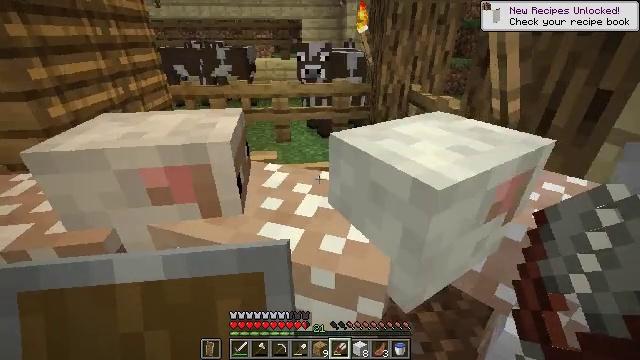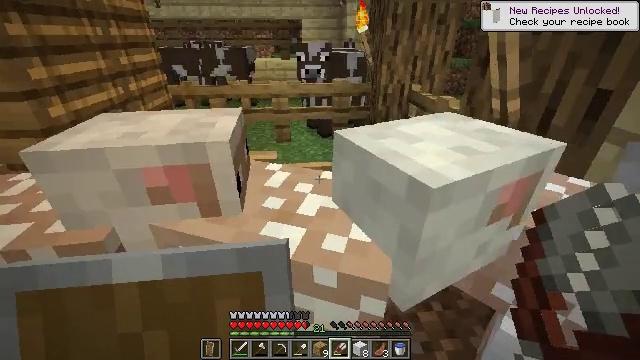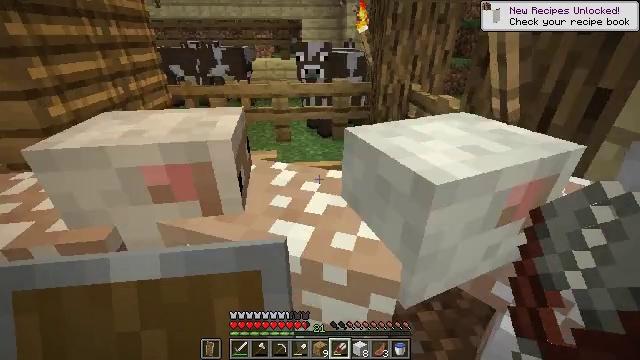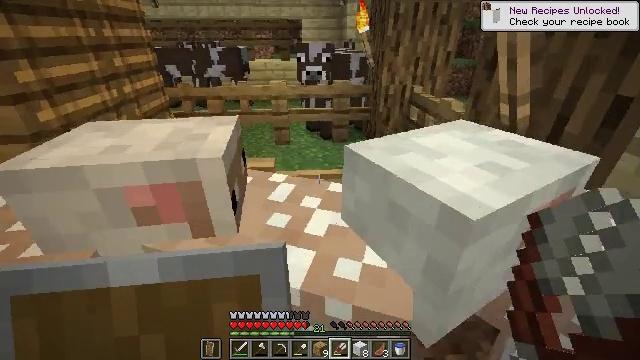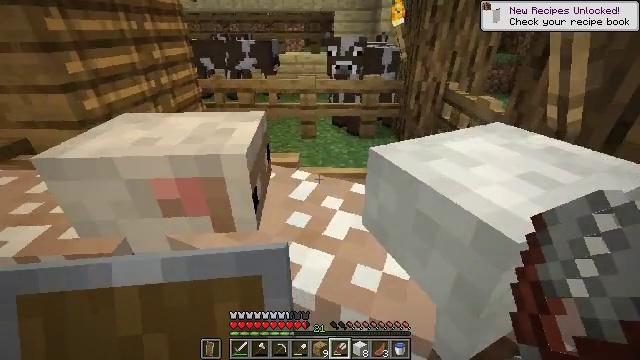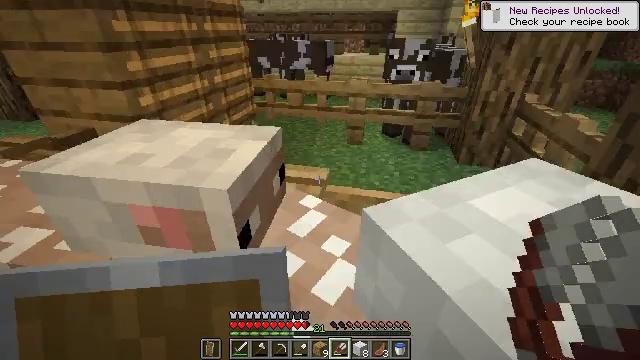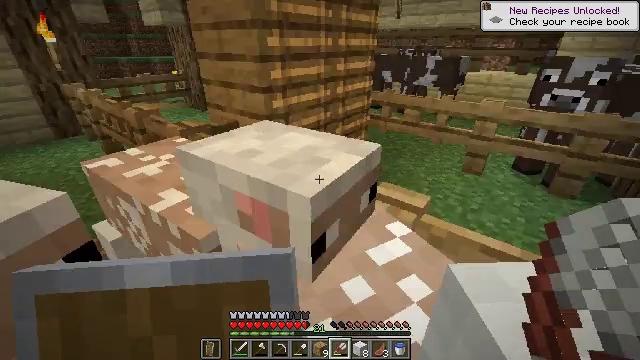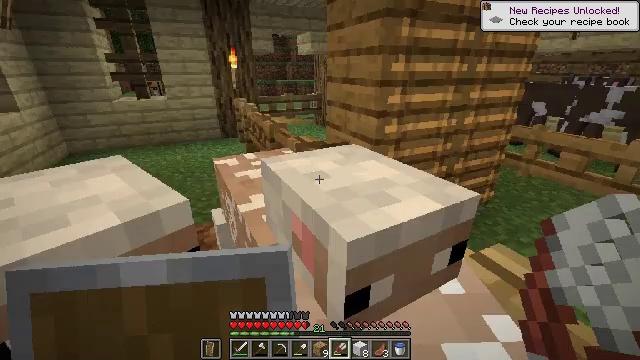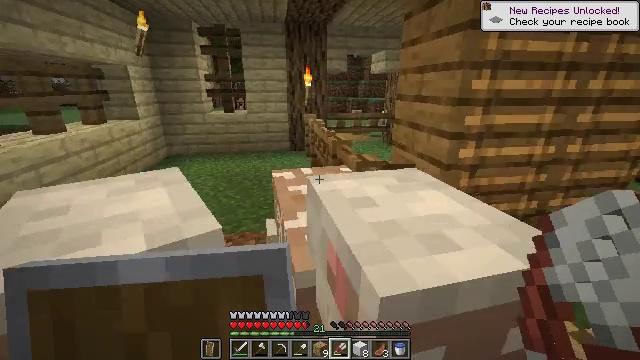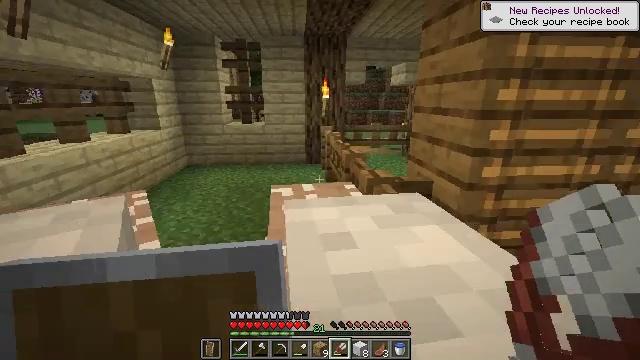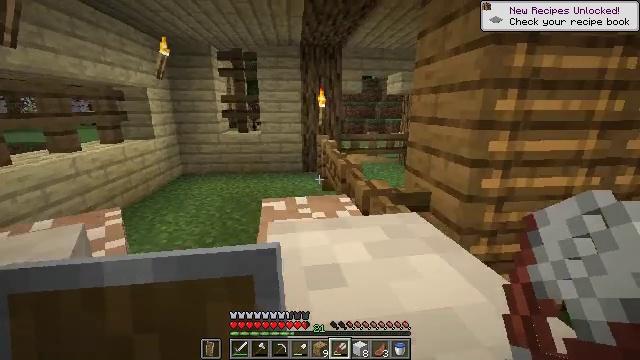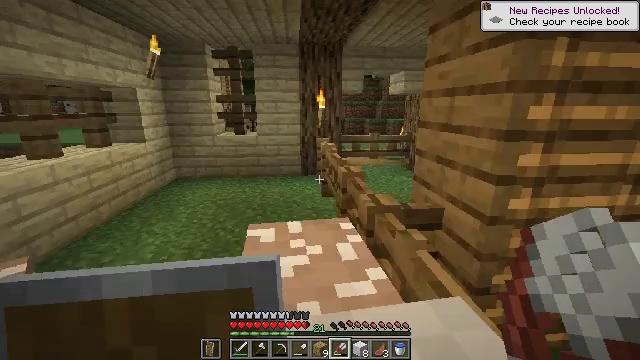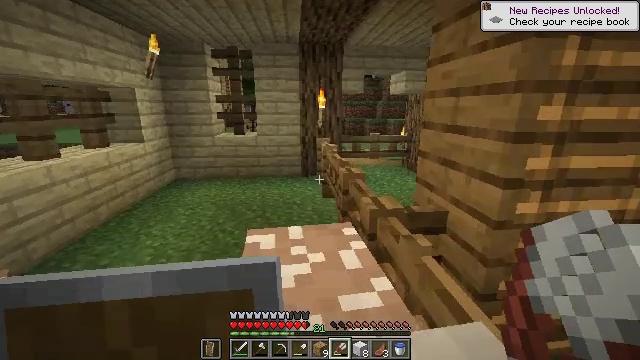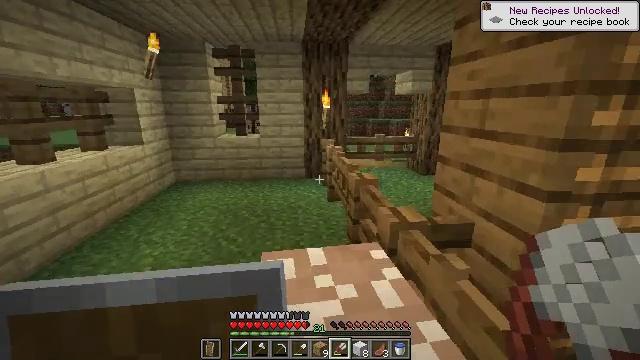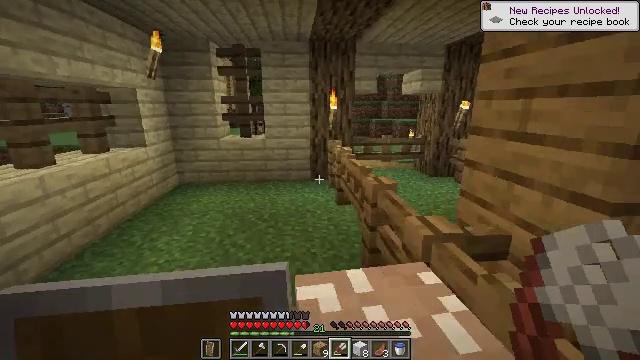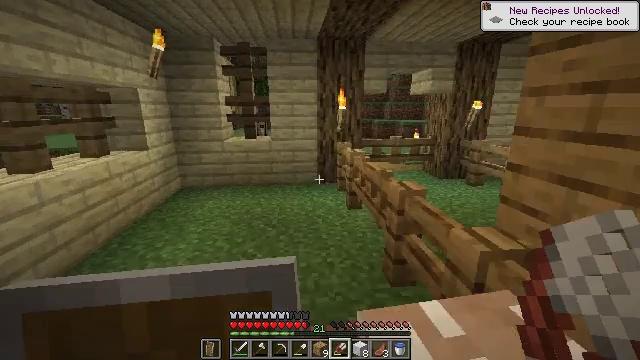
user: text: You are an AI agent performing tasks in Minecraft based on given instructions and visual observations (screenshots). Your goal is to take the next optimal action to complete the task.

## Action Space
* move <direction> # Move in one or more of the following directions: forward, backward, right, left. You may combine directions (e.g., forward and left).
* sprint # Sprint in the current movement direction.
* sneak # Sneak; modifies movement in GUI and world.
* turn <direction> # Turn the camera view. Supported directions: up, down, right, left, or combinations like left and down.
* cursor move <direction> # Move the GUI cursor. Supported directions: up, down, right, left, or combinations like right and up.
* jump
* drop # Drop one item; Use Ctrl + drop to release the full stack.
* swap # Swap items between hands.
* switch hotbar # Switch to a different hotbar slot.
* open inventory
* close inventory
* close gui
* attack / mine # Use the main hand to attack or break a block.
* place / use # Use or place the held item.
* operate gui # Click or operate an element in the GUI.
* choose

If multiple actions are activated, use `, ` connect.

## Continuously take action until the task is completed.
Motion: motion action
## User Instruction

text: Use the crafting table to craft a white carpet.
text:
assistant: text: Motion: no_op
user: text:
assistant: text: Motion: no_op
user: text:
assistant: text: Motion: move forward
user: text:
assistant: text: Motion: move forward, turn left and down
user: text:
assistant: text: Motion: move forward and move right, turn left
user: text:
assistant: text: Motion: move forward and move right, turn left and up
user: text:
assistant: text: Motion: move forward and move right, turn left and up
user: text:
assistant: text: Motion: move forward and move right, turn left and up
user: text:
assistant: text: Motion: move forward and move right, turn left and up
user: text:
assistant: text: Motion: move forward, turn up
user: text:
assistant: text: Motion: move forward
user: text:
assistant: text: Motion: move forward and move left
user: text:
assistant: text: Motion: move forward and move left
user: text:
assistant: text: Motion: move forward and move left
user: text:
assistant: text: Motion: move forward and move left
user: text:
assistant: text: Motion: move forward and move left, turn up
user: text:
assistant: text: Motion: move forward and move left
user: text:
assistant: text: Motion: move forward and move left
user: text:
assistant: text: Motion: move forward and move left, turn down
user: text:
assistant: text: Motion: move forward and move left, turn right and down
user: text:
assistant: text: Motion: move forward and move left, turn right and down
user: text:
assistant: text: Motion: turn right
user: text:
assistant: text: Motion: open inventory
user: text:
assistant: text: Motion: open inventory
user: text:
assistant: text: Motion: open inventory
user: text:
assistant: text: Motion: no_op
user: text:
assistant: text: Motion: no_op
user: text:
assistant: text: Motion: cursor move right
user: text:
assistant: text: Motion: no_op
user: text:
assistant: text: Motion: no_op